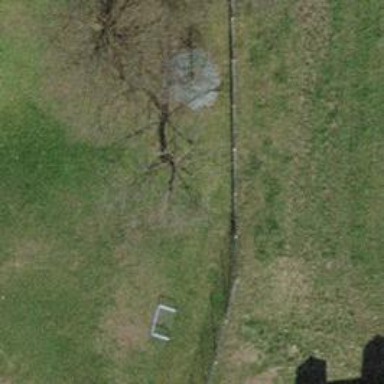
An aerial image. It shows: Single tag "natural: tree."